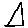
Label: triangle